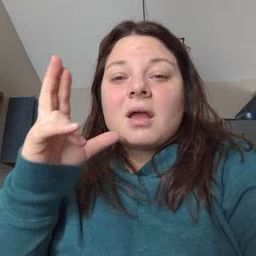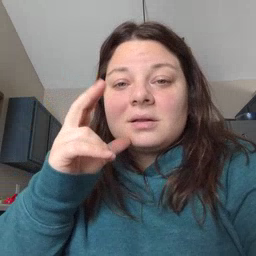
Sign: hen